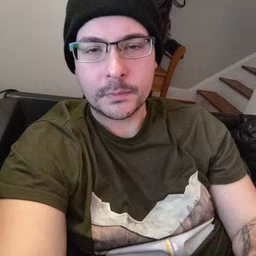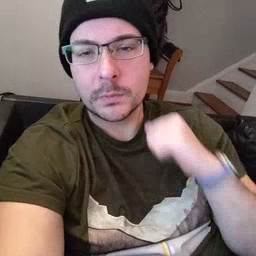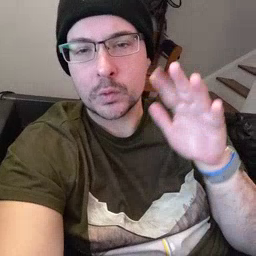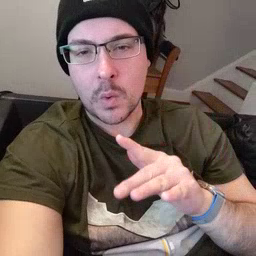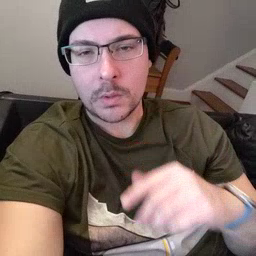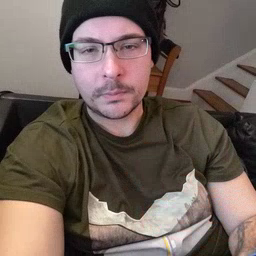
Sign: snow